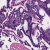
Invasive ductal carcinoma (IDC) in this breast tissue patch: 1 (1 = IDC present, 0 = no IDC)